Question: this is my select query:
'''
select
b.S_SORT,
a.FABRIC1,
c.BRNCH_CODE,
a.XS_ALL,
a.S_ALL,
a.M_ALL,
a.L_ALL,
a.XL_ALL,
c.LABEL_CODE,
c.STATUS
from
jo_det as a
inner join
jo_hdr as c ON a.TRAN_NO = c.TRAN_NO
inner join
branch as b ON b.BRNCH_CODE = c.BRNCH_CODE
where
c.JO_NO = '1398'
ORDER BY B.S_SORT ASC
'''
and this is the result:

As you can see, the sorting of column is working fine. What i want to know is that how can I arrange the column of the 10-2218-0110 will be the first and 40-9515-0402 will be the last with each BRNCH_CODE.
From : 1 to 3, the arrangement of FABRIC1 is fine, however in S_SORT: 4, the first fabric is 40-9515-0402 and the last is 10-2218-0110.
Is there a way that I can order the FABRIC1 just like the arrang from S_SORT: 1 to 3?
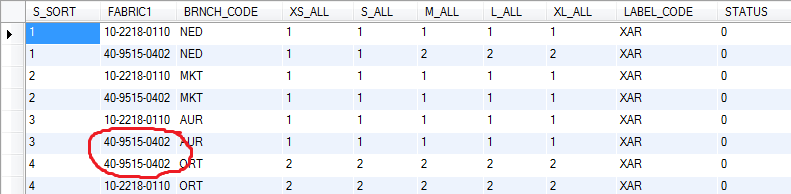
Answer: You can add one more order by for as mentioned below :
'''
select
b.S_SORT,
a.FABRIC1,
c.BRNCH_CODE,
a.XS_ALL,
a.S_ALL,
a.M_ALL,
a.L_ALL,
a.XL_ALL,
c.LABEL_CODE,
c.STATUS
from
jo_det as a
inner join
jo_hdr as c ON a.TRAN_NO = c.TRAN_NO
inner join
branch as b ON b.BRNCH_CODE = c.BRNCH_CODE
where
c.JO_NO = '1398'
ORDER BY
B.S_SORT ASC,
a.FABRIC1 ASC
'''